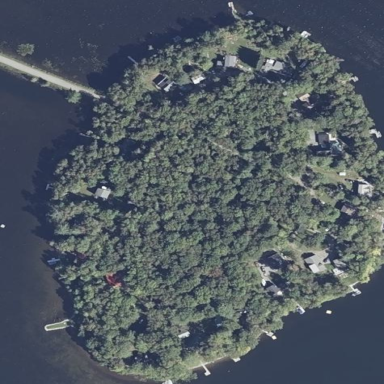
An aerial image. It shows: Island.